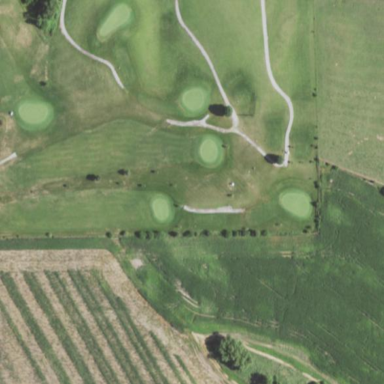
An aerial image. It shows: Rough area in golf course.